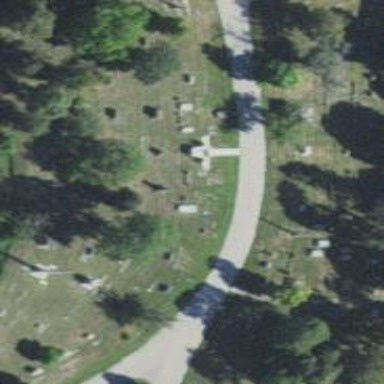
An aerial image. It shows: Memorial within cemetery filled with graves.